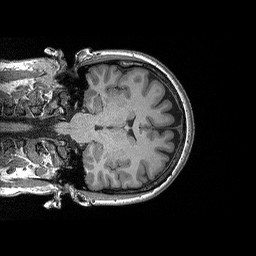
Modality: T1w
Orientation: coronal
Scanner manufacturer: siemens
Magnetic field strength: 3 T
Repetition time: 2.3 s
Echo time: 0.00298 s